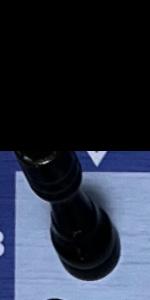
Label: Rook_Black